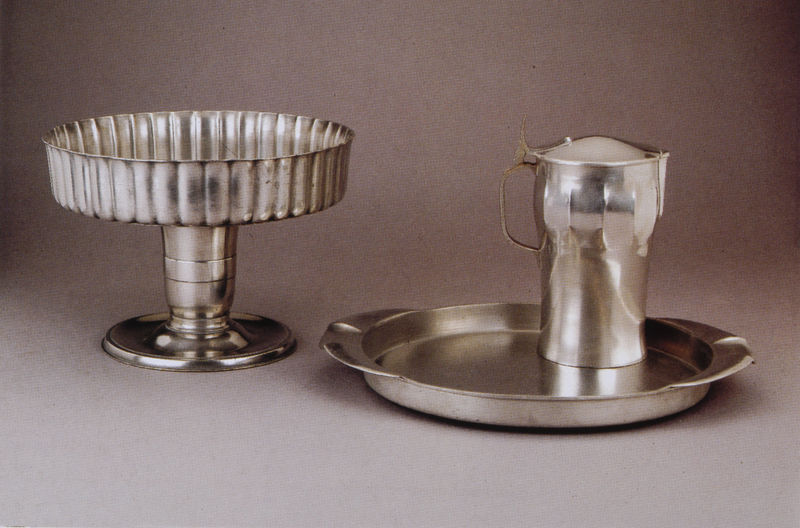
Titel: Fruchtschale, Deckelkrug und Tablett
Künstler: Wolfgang von Wersin
Standort: München
Institution: Sammlung A. Ziffer
Schlagwörter: fuß, schatten, schale, silber, sockel, tablett, teller, kirche, kelch, decke, rund, henkel, kanne, schalen, modern, lila, wein, widerschein, glanz, foto, fotografie, griff, garnitur, katze, deckel, zinn, form, schlicht, geschirr, kaffeekanne, service, bauhaus, kännchen, gedeck, obstschale, silbergeschirr, silbern, tafelsilber, erscheinung, objekt, design, aschenbecher, werkbund, anordnung, objekte, gebrauchsgegenstand, dreiteilig, designe, dessert, eingekerbt, espressokanne, getrieben, habe ich, hostienschale, hänckel, konfektschaale, korrespondenz, milchkännchen, punze, reflektieren, set, unterteller